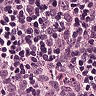
Metastatic tissue present: yes